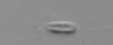
Label: flagellate_morphotype3